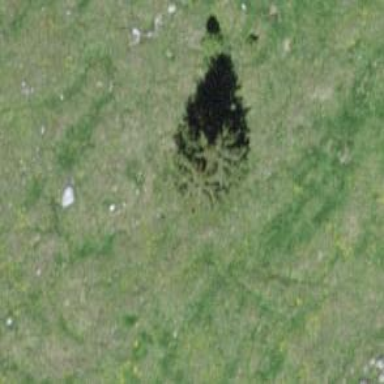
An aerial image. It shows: Needle-leaved tree in natural setting.